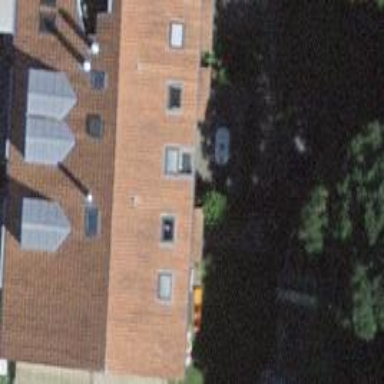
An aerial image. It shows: Terrace building.